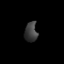
Tissue: prostate
Cell type: Epithelial cells
Senescence score: 0.3478
Nuclear area (px): 240
Mean DAPI intensity: 62.058